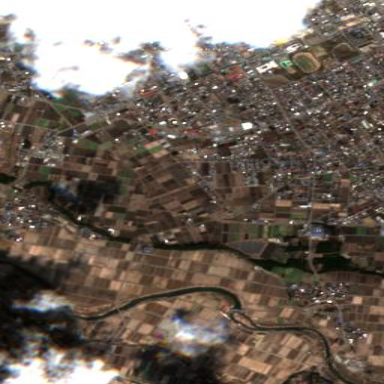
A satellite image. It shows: Farmland with rice crops growing. The produce is rice.